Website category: phone
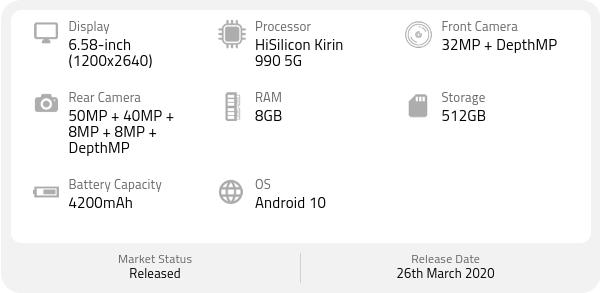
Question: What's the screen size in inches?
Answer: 6.58-inch

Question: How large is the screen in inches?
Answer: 6.58-inch

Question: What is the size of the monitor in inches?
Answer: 6.58-inch

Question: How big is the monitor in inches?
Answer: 6.58-inch

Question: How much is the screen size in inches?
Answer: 6.58-inch

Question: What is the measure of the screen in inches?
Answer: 6.58-inch

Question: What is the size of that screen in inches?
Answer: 6.58-inch

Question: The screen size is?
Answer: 6.58-inch

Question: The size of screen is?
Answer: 6.58-inch

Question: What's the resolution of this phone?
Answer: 1200x2640

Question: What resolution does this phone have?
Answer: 1200x2640

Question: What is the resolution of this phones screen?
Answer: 1200x2640

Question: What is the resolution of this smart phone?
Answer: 1200x2640

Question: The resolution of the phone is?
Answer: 1200x2640

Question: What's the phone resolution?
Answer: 1200x2640

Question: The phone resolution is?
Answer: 1200x2640

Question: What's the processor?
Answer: HiSilicon Kirin 990 5G

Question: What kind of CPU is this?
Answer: HiSilicon Kirin 990 5G

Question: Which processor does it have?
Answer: HiSilicon Kirin 990 5G

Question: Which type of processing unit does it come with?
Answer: HiSilicon Kirin 990 5G

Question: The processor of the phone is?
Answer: HiSilicon Kirin 990 5G

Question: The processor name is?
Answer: HiSilicon Kirin 990 5G

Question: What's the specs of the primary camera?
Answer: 50MP + 40MP + 8MP + 8MP + DepthMP

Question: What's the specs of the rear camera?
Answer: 50MP + 40MP + 8MP + 8MP + DepthMP

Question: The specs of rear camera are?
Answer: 50MP + 40MP + 8MP + 8MP + DepthMP

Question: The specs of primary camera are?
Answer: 50MP + 40MP + 8MP + 8MP + DepthMP

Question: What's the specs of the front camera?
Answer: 32MP + DepthMP

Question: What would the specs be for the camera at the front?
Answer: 32MP + DepthMP

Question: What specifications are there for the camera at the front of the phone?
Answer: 32MP + DepthMP

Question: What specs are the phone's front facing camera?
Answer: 32MP + DepthMP

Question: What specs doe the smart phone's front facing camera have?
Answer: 32MP + DepthMP

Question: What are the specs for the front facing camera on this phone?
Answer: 32MP + DepthMP

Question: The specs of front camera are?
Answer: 32MP + DepthMP

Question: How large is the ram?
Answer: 8GB

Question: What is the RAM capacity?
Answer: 8GB

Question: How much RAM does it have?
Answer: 8GB

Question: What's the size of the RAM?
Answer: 8GB

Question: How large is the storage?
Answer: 512GB

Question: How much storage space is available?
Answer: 512GB

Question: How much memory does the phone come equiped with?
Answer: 512GB

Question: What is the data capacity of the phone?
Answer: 512GB

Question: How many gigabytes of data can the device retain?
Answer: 512GB

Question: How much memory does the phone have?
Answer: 512GB

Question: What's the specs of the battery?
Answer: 4200mAh

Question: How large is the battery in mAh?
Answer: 4200mAh

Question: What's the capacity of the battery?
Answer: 4200mAh

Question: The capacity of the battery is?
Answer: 4200mAh

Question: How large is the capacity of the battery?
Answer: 4200mAh

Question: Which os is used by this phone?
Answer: Android 10

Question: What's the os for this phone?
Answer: Android 10

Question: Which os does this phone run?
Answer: Android 10

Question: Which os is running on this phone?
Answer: Android 10

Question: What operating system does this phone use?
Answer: Android 10

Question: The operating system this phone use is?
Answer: Android 10

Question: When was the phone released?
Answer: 26th March 2020

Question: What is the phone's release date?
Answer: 26th March 2020

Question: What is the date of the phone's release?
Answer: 26th March 2020

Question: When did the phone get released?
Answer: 26th March 2020

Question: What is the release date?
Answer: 26th March 2020

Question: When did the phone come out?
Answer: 26th March 2020

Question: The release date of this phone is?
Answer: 26th March 2020